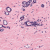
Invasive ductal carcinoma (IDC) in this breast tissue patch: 0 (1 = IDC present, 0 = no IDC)